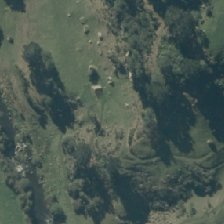
Land cover: grose_broom